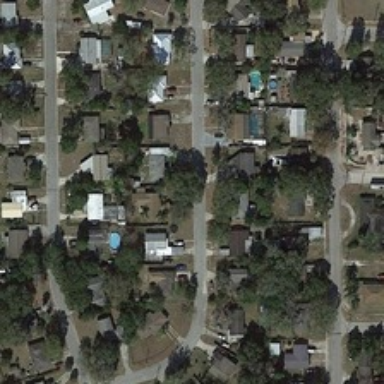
Many gray buildings and green trees are in a medium residential area .